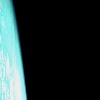
Label: space